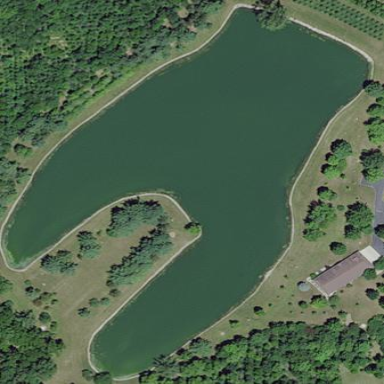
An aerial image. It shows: Pond surrounded by natural water.